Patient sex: M
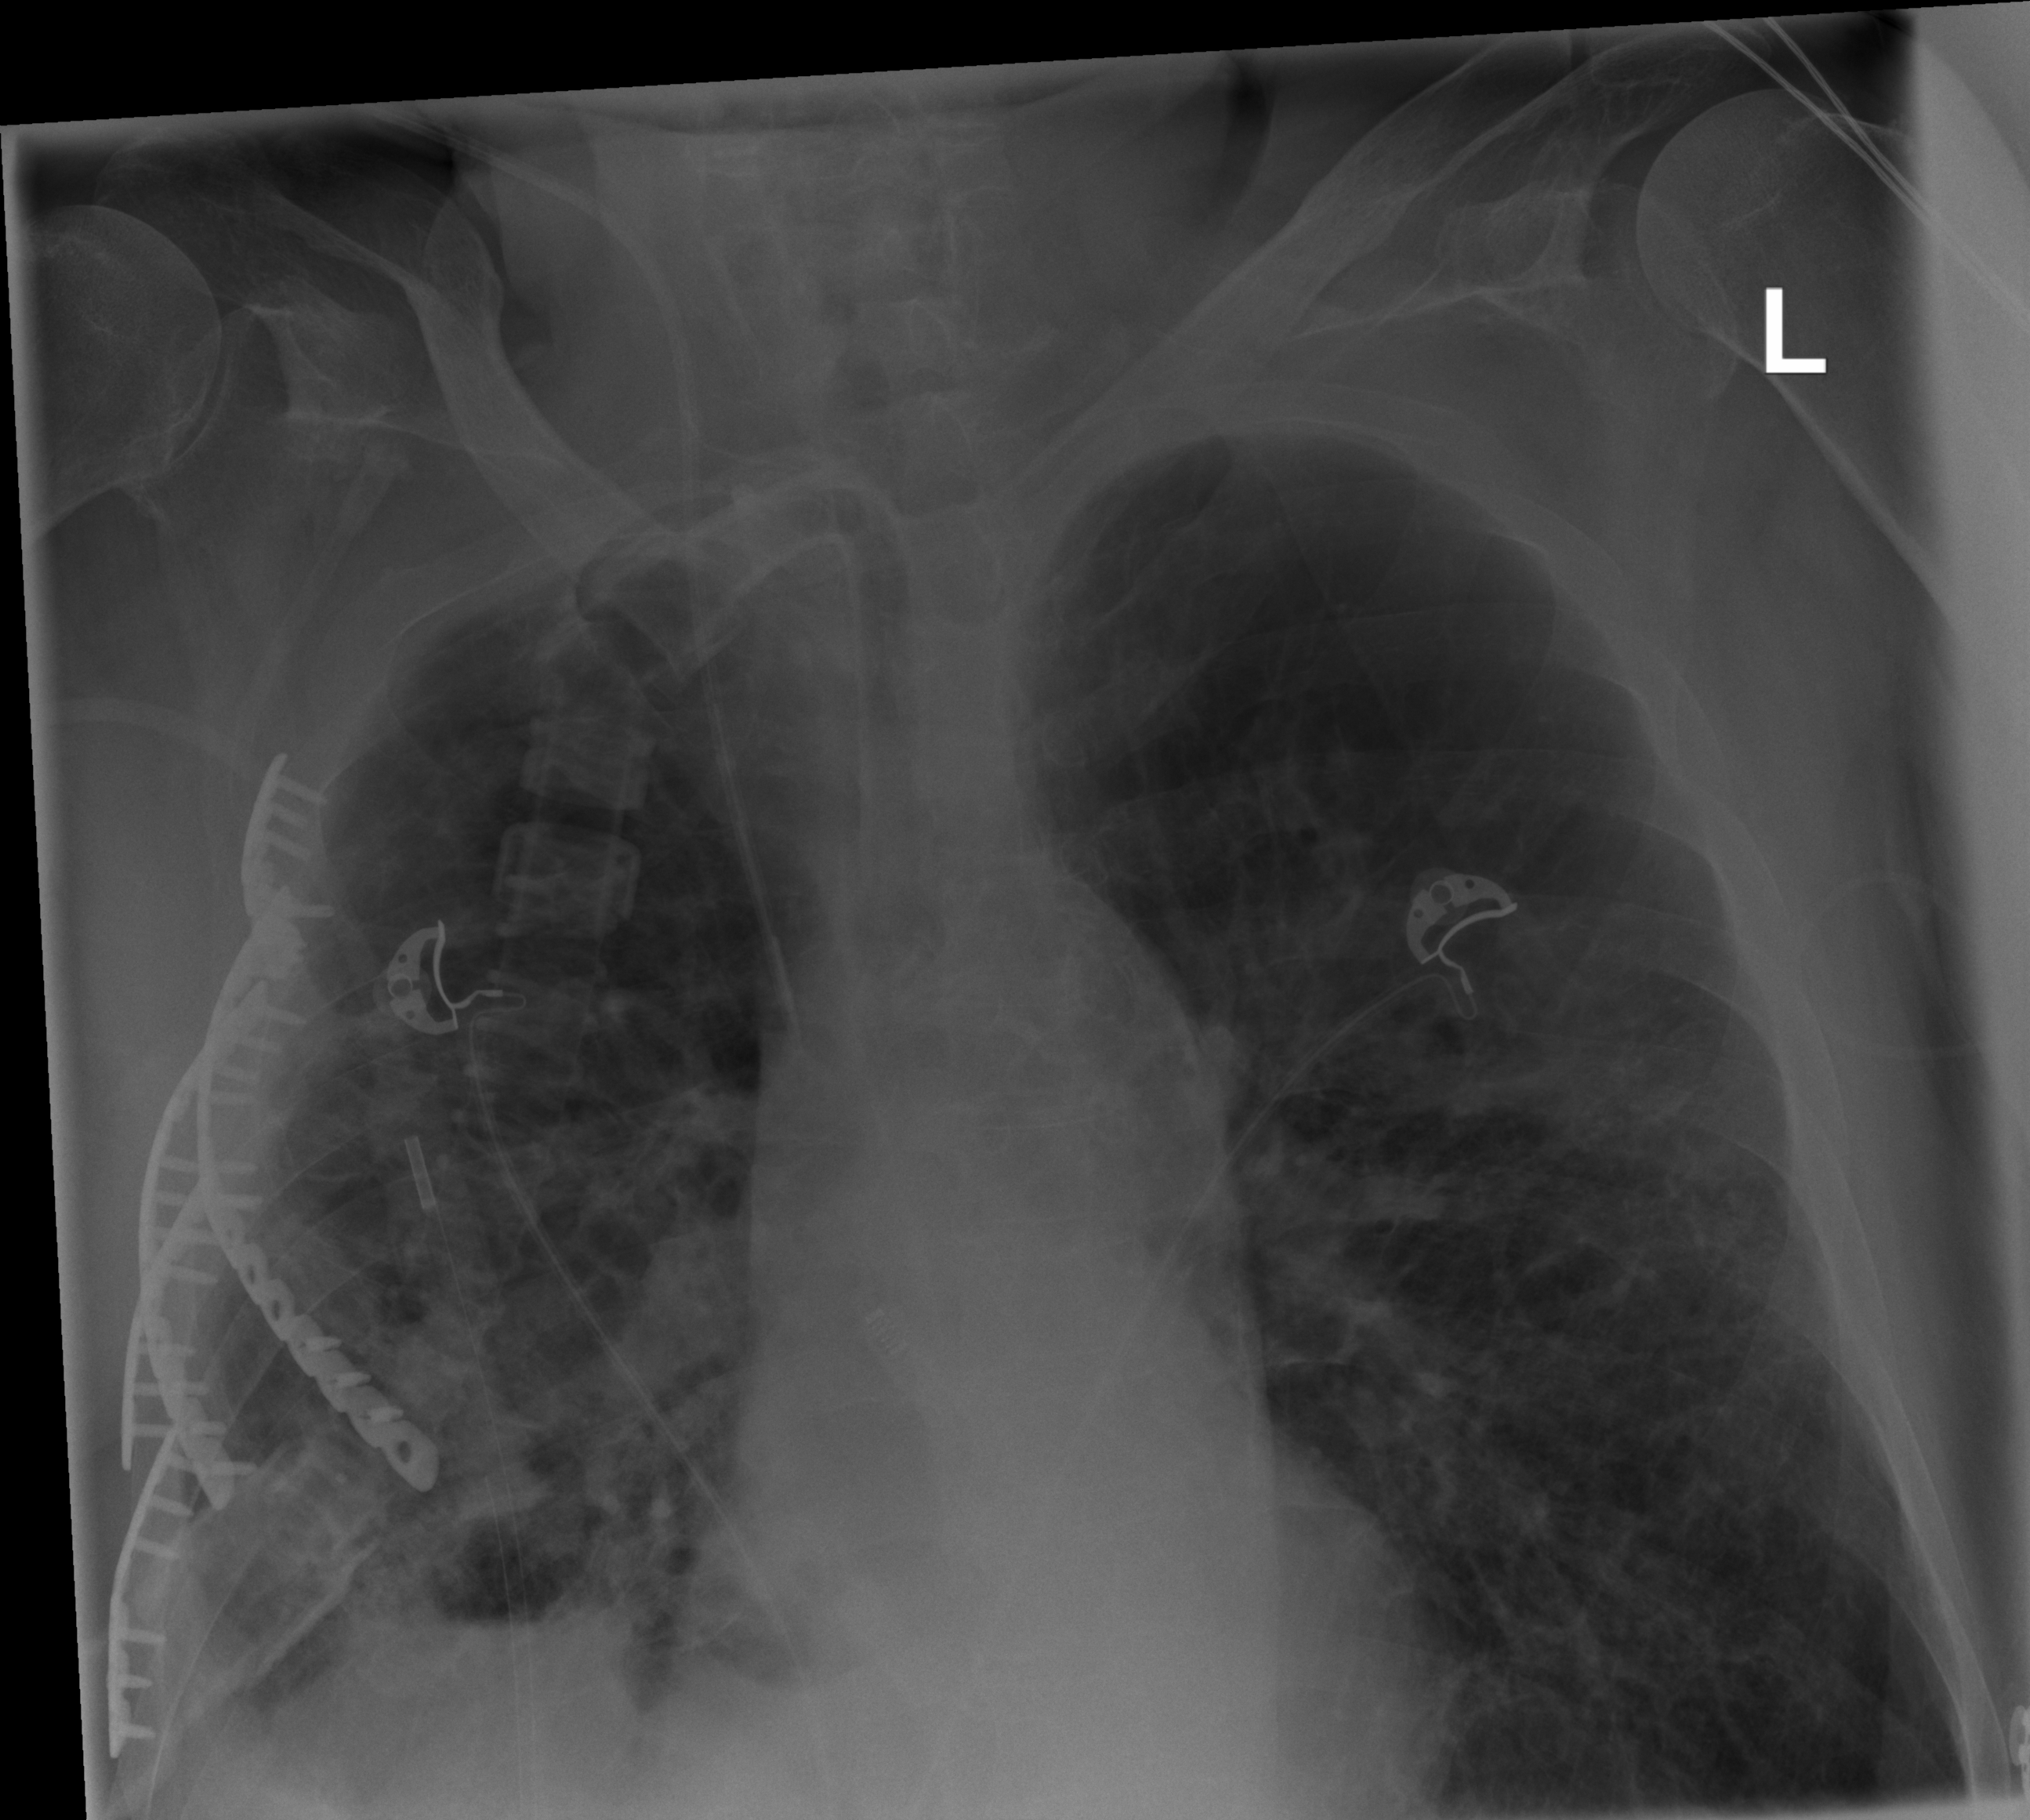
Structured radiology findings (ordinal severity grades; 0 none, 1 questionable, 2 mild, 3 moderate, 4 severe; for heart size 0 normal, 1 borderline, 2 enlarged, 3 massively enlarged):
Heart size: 0
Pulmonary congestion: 0
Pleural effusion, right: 2
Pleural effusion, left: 0
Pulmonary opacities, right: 3
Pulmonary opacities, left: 1
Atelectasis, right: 2
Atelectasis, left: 2